Question: I'm working on a map with more than 5000 pins. Everytime I change the region I add or remove annotationViews based on how much zoom there is.
The only problem is this (extreme test):

When there is little more space between the pins the callout moves ontop, but often the red pins is ontop.
I'm only using basic MKPinAnnotationView. No custom callout.
I did try implementing the Z-ordering-category by Aaron <URL> but didn't seems to help.
EDIT:
I haven't solved it yet, but I do have some thoughts.
MapKit is poorly written. MapView has the responsibility to order views so at least the selected one stays on top.
Maybe it's too many annotations for mapView to handle.
HOW TO REPLICATE
just add 5000 annotations.
'''
-(void)addAnnotations
{
NSMutableArray *annotations = [NSMutableArray array];
for(int i=0;i<5000;i++) {
CGFloat latDelta = rand()*0.125/RAND_MAX - 0.02;
CGFloat lonDelta = rand()*0.130/RAND_MAX - 0.08;
CGFloat lat = 59.189358;
CGFloat lng = 18.267839;
CLLocationCoordinate2D newCoord = {lat+latDelta, lng+lonDelta};
DTSAnnotation *annotation = [DTSAnnotation annotationWithCoord:newCoord];
[annotation setTitle:@"."];
[annotations addObject:annotation];
}
[[self mapView]addAnnotations:annotations];
}
'''
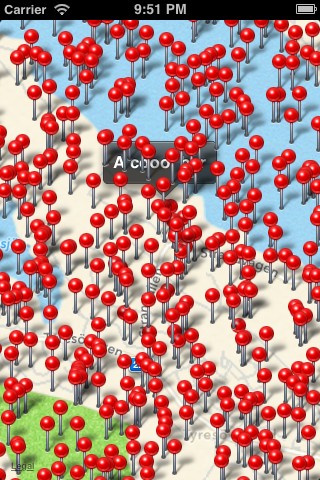
Answer: You can fix this by setting the zPosition for the view in the didSelect and didDselect map view delegate methods:
'''
public func mapView(mapView: MKMapView!, didSelectAnnotationView view: MKAnnotationView!)
{
view.layer.zPosition = 0
}
public func mapView(mapView: MKMapView!, didDeselectAnnotationView view: MKAnnotationView!)
{
view.layer.zPosition = -1
}
'''